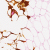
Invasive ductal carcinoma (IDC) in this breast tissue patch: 0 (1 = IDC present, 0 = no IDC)